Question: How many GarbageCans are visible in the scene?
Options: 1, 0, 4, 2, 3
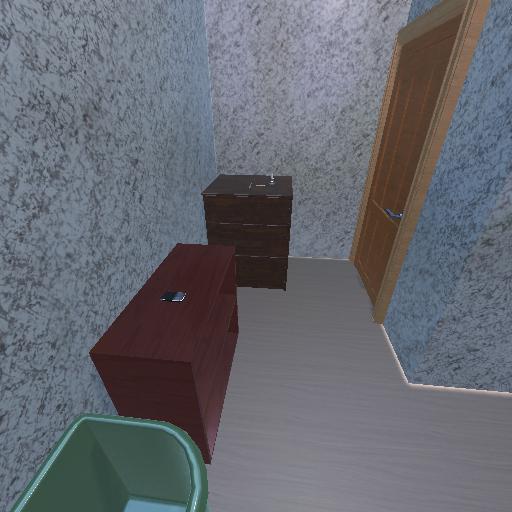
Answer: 1